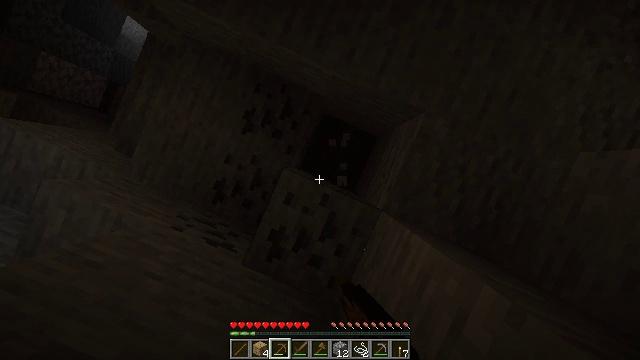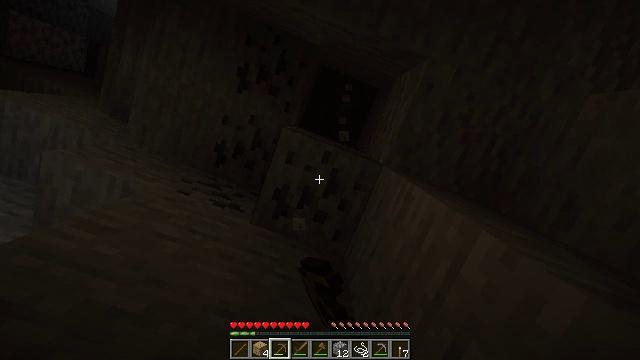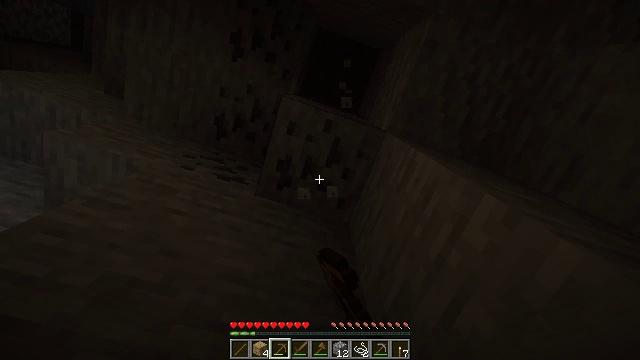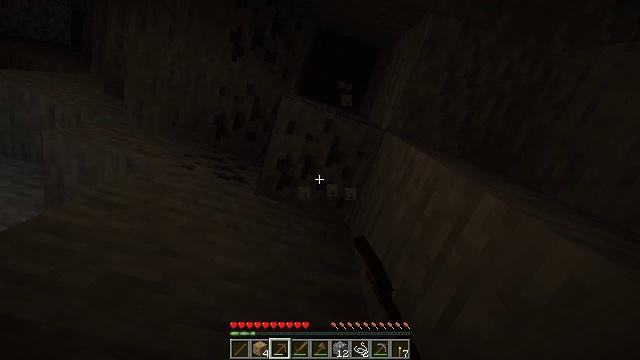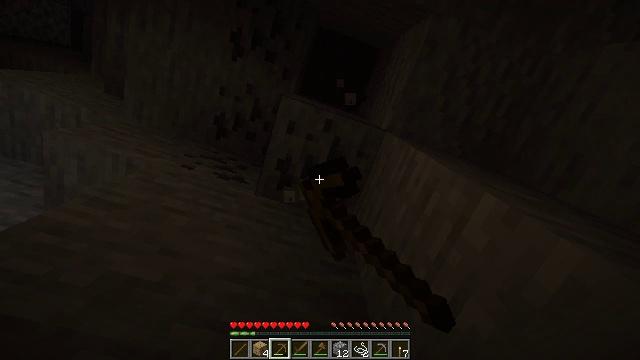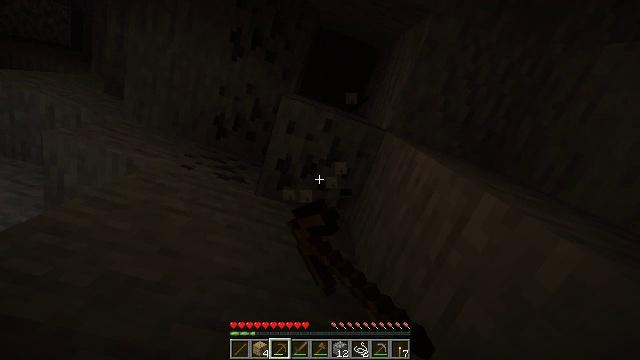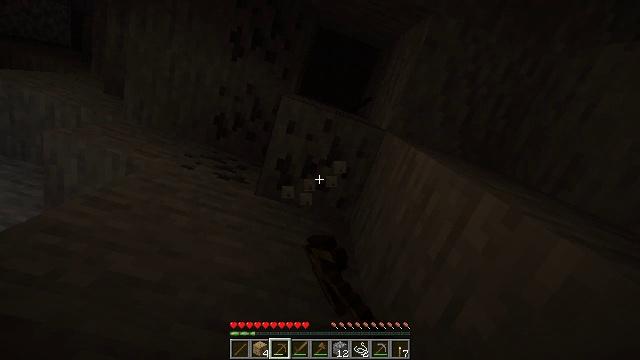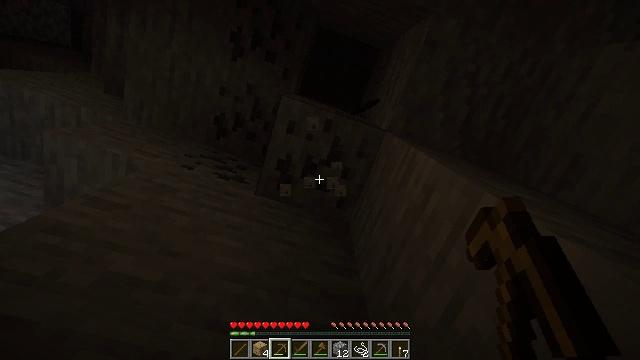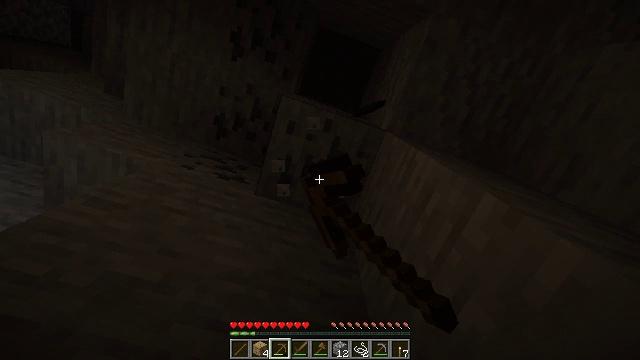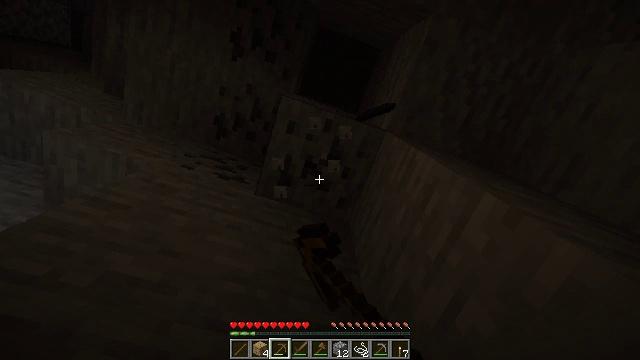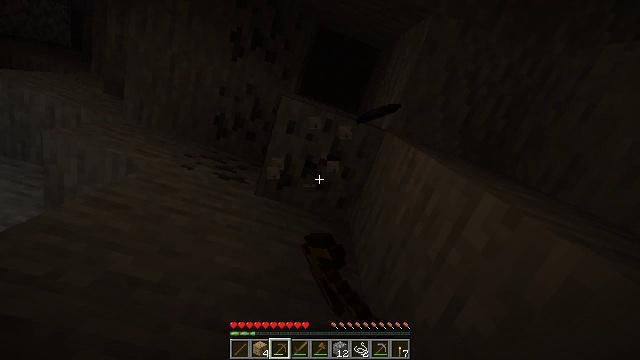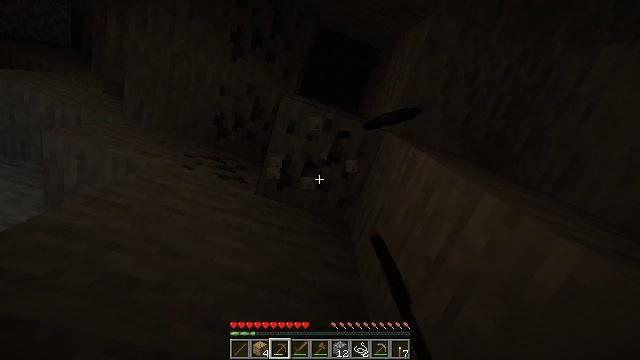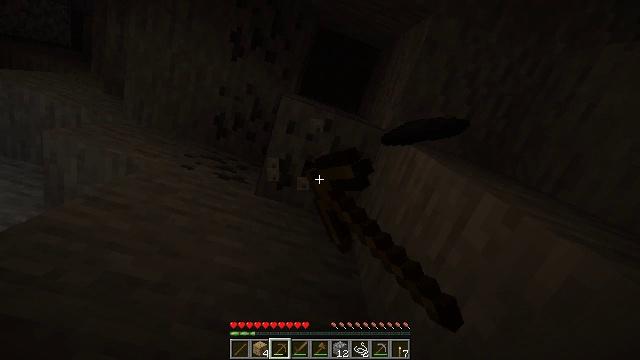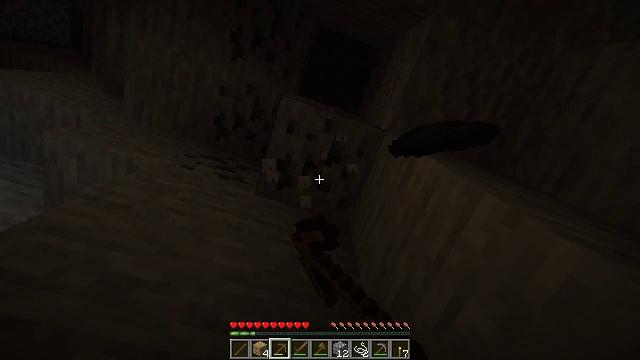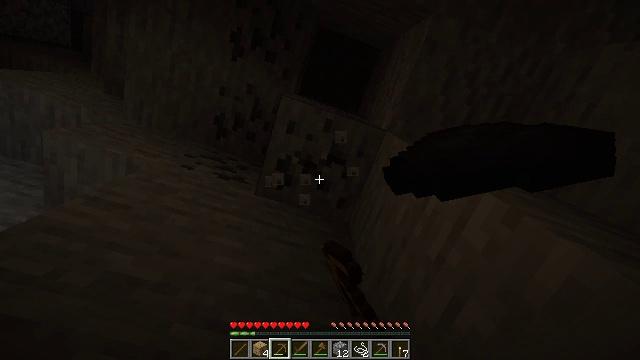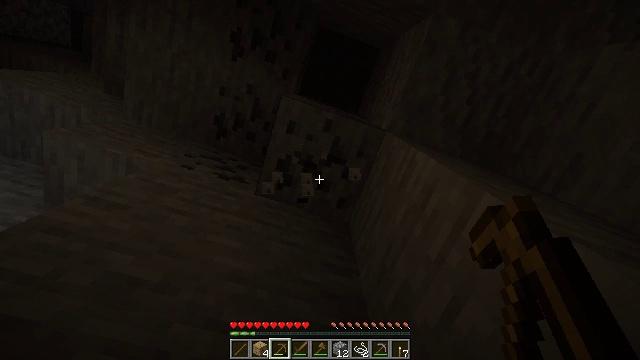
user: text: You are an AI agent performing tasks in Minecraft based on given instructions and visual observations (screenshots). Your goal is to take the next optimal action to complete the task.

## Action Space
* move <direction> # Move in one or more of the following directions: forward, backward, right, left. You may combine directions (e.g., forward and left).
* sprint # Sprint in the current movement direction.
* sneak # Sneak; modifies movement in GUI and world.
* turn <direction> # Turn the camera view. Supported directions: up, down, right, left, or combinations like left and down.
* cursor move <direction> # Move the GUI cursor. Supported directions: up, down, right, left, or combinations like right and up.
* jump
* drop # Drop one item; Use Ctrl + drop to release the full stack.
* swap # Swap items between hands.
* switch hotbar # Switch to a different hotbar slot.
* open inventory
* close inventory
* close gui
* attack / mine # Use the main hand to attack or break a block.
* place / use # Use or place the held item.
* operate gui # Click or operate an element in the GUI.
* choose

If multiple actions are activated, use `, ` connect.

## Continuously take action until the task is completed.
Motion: motion action
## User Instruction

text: Mine the coal ore underground.
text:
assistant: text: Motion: turn left and down, attack / mine
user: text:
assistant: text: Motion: turn left and down, attack / mine
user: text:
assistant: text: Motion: attack / mine
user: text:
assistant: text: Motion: attack / mine
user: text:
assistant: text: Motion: attack / mine
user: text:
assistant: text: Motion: attack / mine
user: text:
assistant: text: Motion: attack / mine
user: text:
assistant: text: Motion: attack / mine
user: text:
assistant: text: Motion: attack / mine
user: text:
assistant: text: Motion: attack / mine
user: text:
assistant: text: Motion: attack / mine
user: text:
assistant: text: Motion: attack / mine
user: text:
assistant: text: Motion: attack / mine
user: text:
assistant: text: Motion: attack / mine
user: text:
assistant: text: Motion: attack / mine
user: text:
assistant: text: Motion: attack / mine
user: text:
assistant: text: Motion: attack / mine
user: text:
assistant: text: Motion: attack / mine
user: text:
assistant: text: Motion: attack / mine
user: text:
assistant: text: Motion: attack / mine
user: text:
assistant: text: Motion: attack / mine
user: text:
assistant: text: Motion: attack / mine
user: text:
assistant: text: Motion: attack / mine
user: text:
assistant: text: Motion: attack / mine
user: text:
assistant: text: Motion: attack / mine
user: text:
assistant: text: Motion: attack / mine
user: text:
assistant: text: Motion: attack / mine
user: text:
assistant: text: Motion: attack / mine
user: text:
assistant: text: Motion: attack / mine
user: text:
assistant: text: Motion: attack / mine